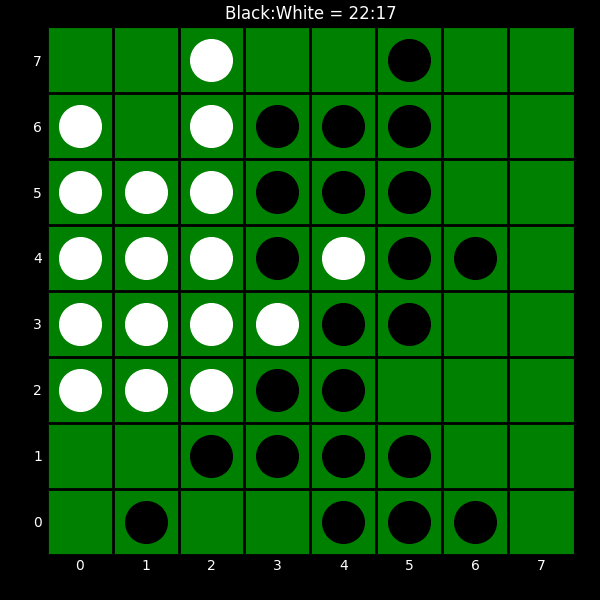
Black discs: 22
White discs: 17